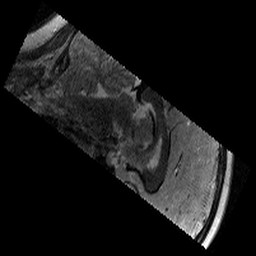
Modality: T2w
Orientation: sagittal
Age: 12
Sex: male
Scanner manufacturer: siemens
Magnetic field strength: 3 T
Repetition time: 9.23 s
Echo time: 0.067 s